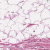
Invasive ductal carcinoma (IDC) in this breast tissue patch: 0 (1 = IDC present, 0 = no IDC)